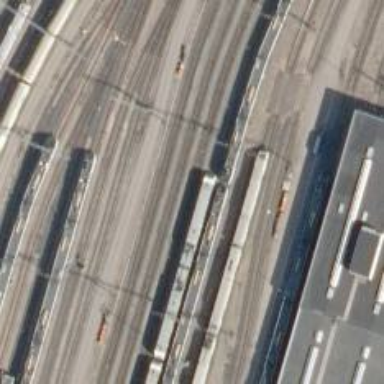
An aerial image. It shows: Railway yard with electrified contact lines.